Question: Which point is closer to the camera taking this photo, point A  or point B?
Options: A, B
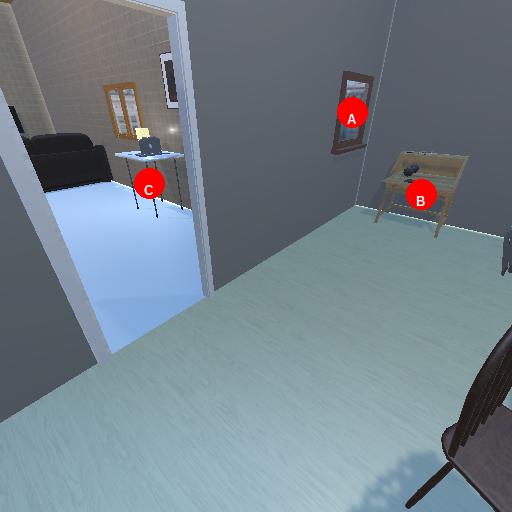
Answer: A